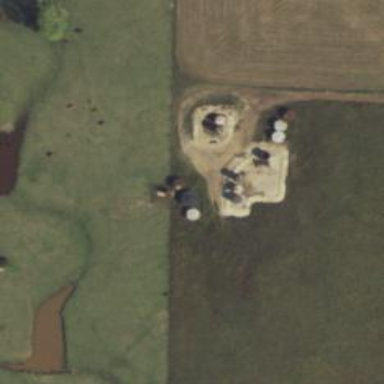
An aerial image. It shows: Storage tank with man-made structure.